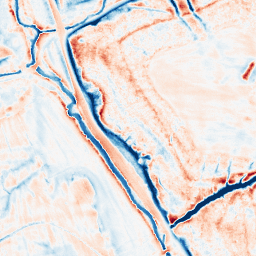
Category: edge_preserving
Decomposition family: anisotropic_diffusion
Decomposition parameters: iterations: 50
kappa: 10
gamma: 0.2
Upsampling method: sinc_blackman
Upsampling parameters: scale: 4
kernel_size: 16
Upsampling scale: 4